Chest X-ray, PA view. Patient: 7 years old, sex F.
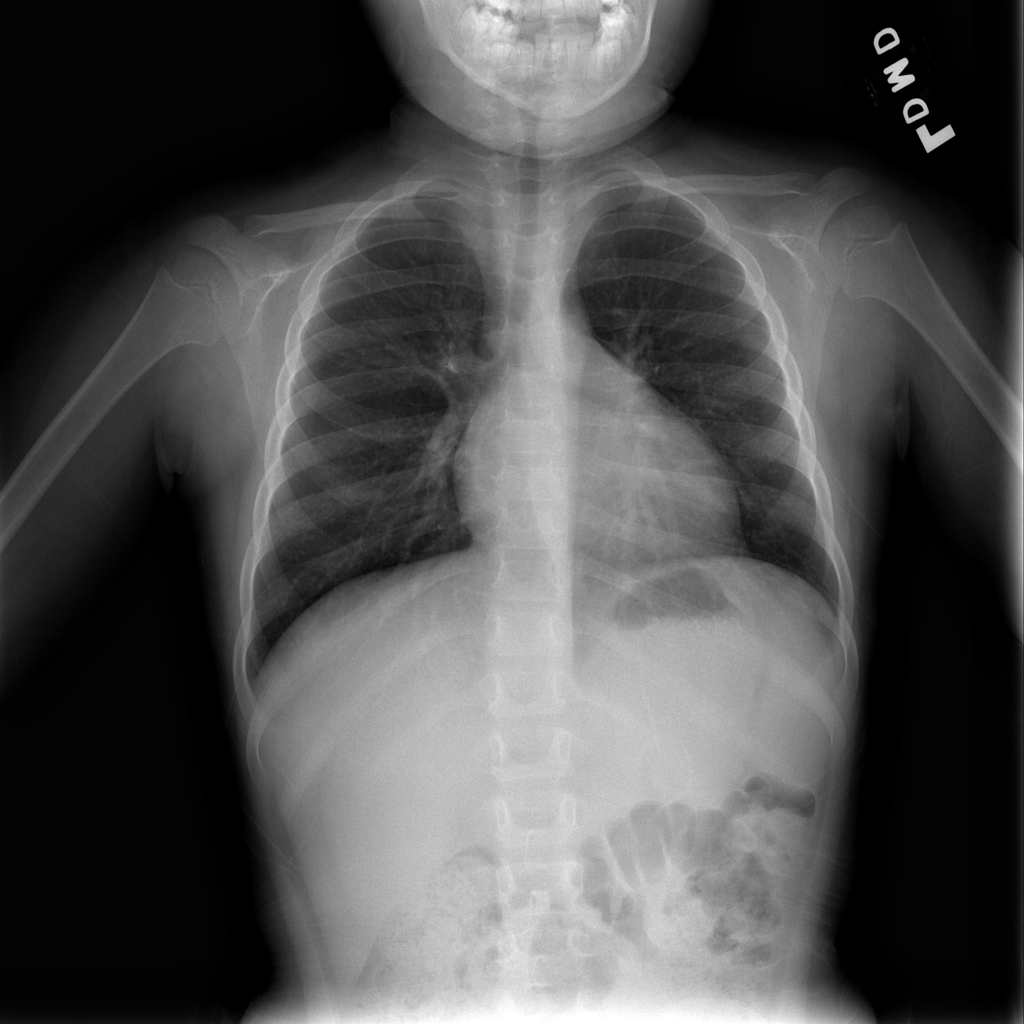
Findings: No Finding